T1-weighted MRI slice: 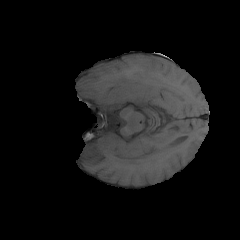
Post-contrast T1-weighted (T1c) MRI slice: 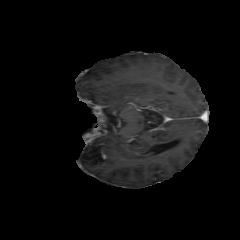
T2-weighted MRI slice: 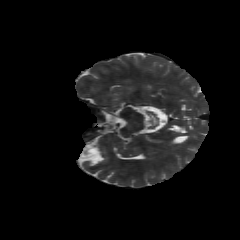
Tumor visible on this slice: no